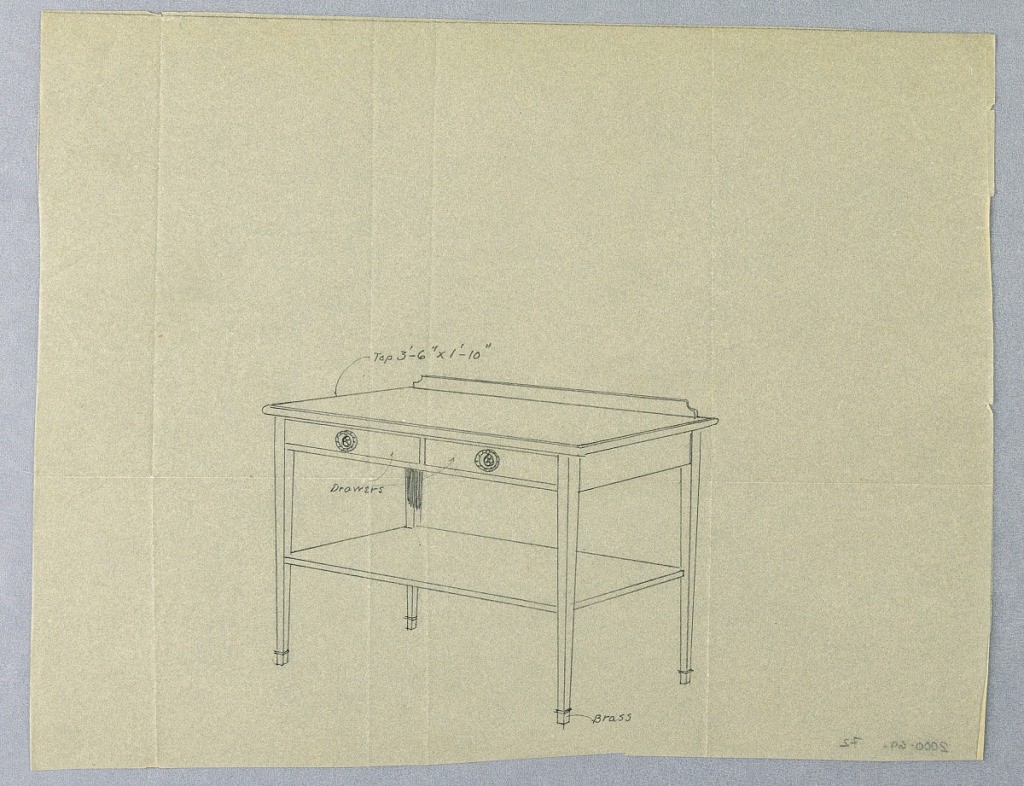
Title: Design for Serving Table with Two Drawers and Backsplash
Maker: A.N. Davenport Co.
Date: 1900–05
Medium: Graphite on thin cream tracing paper
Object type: Drawing
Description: Rectangular body with 2 drawers at front and raised on 4 straight tapering legs; conforming lower shelf attached half way up legs from floor level; backsplash.